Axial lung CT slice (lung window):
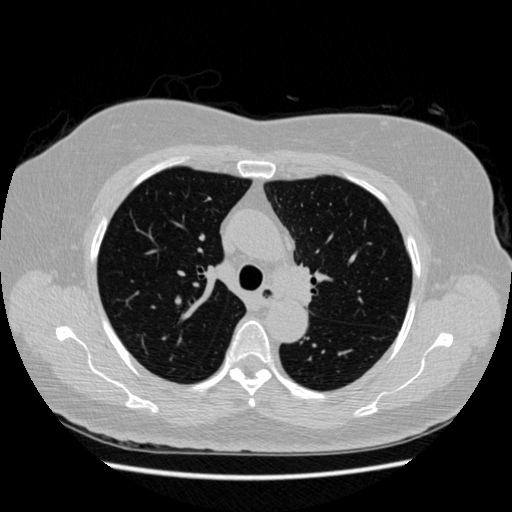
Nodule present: no